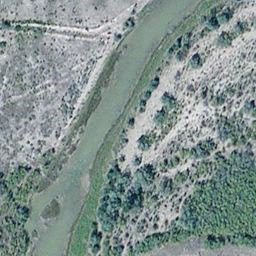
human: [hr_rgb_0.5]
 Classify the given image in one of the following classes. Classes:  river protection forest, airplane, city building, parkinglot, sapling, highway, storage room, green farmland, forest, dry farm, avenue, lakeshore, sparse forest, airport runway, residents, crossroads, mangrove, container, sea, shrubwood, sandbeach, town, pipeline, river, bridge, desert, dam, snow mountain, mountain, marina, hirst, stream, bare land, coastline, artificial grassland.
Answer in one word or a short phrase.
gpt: river